Question: I have a navigation form with two subforms that looks something like this:

When the button in Subform A is clicked, I would like to call a method from Subform B. The method is defined like this:
'''
Public Sub MyMethod()
Debug.Print "MyMethod called"
End Sub
'''
I tried using 'Forms!SubformB.MyMethod' but I get the error 'Database cannot find the referenced form 'SubformB''. Referring to <URL> page, I also tried 'Forms!NavigationForm!SubformB.MyMethod' but then I get 'Database cannot find the referenced form 'NavigationForm''. Does anyone know how to do this properly?
Thank you.
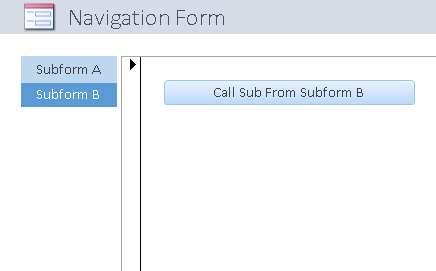
Answer: I did figure this out but there's a catch - the other form has to be open. This worked for me though so I'm posting the solution here.
First, navigate to the form:
'''
DoCmd.BrowseTo ObjectType:=acBrowseToForm, _
ObjectName:="SubformB", _
PathToSubformControl:="NavigationForm.NavigationSubform", _
DataMode:=acFormEdit
'''
Then make a pointer to the subform:
'''
Dim f As Form_SubformB
Set f = Forms("NavigationForm").NavigationSubform.Form
'''
And you are free to call the method:
'''
f.MyMethod()
'''
Note: you will most likely have to make the method 'Public' for this to work.